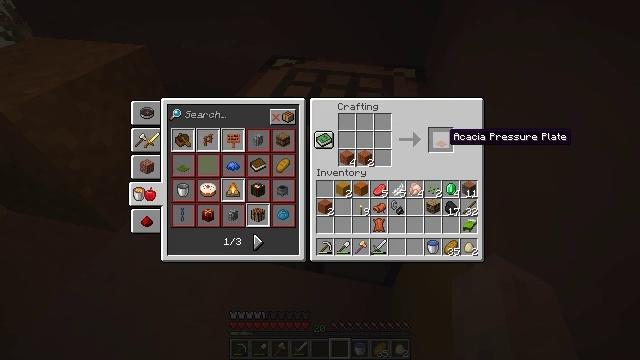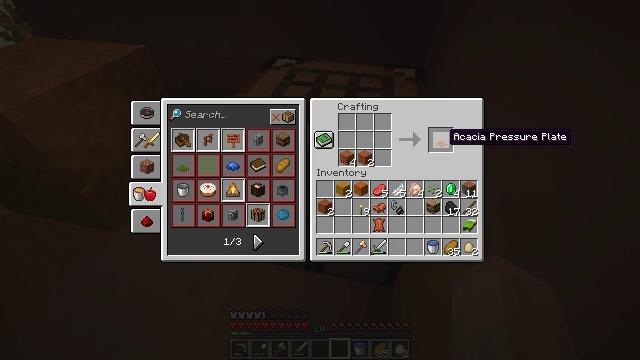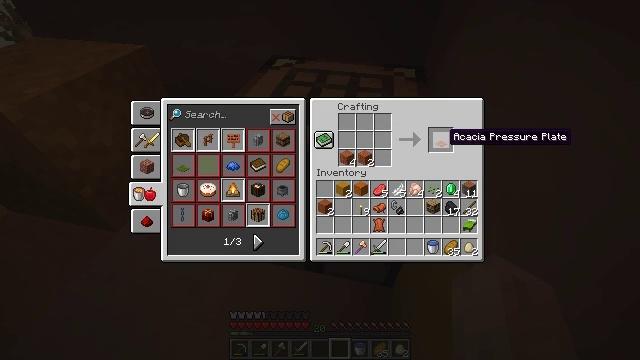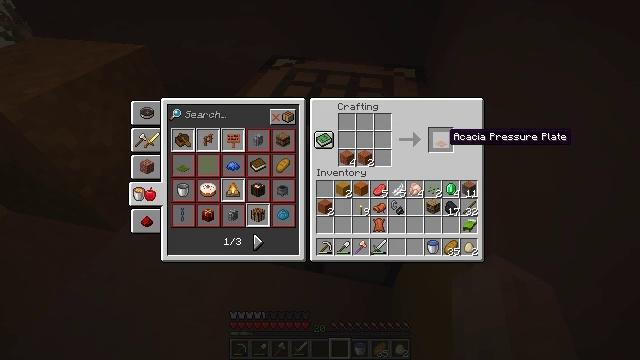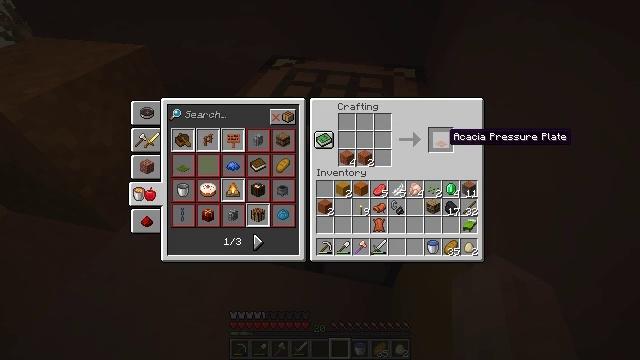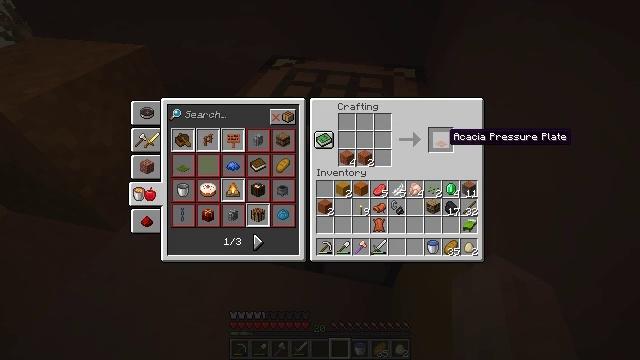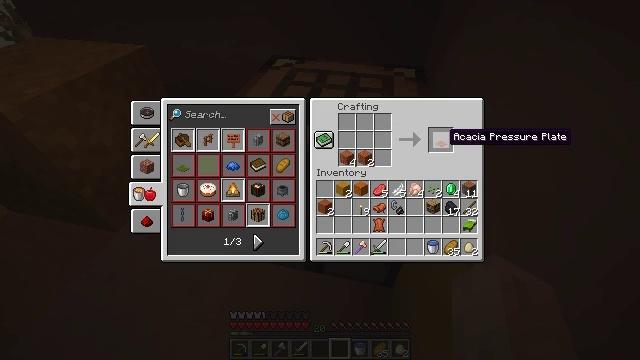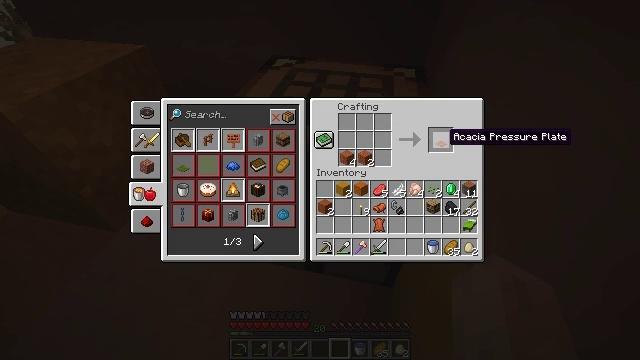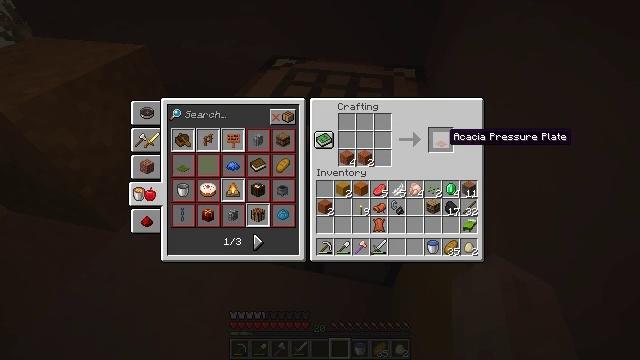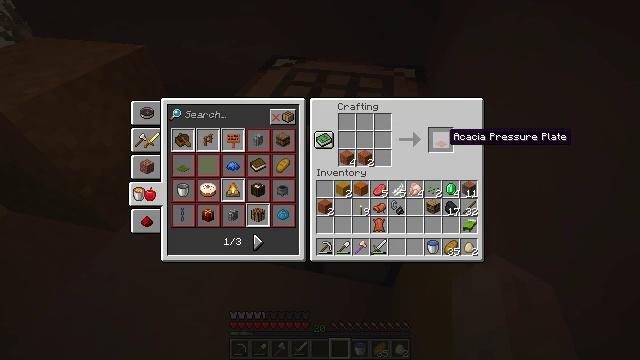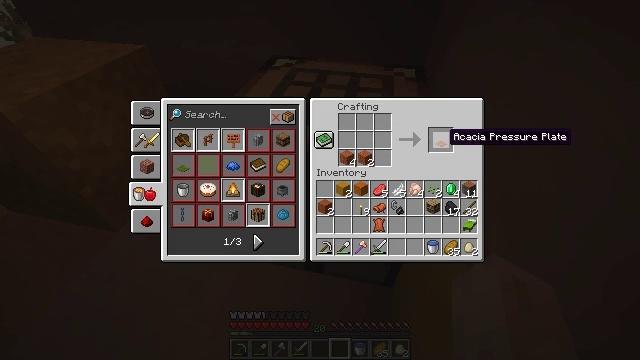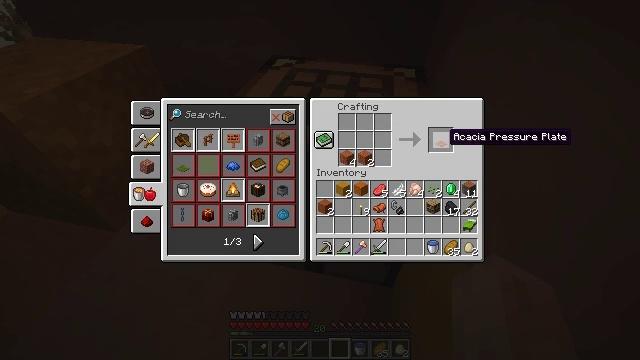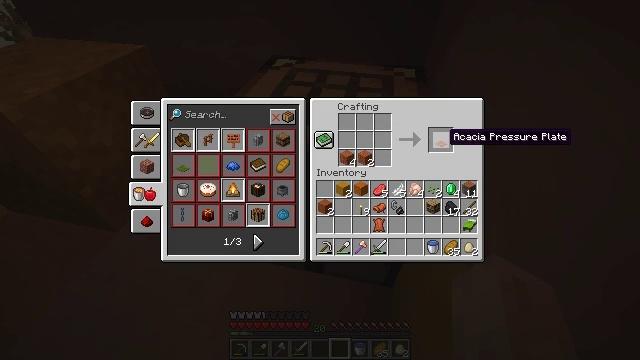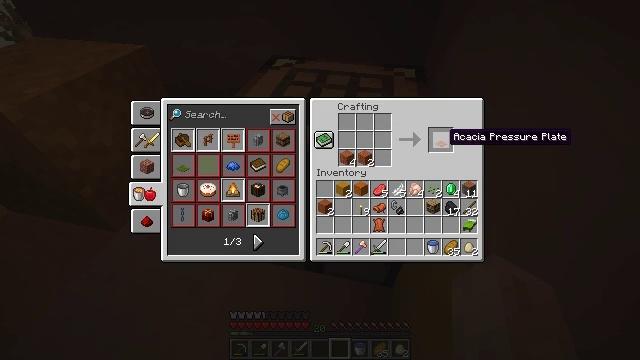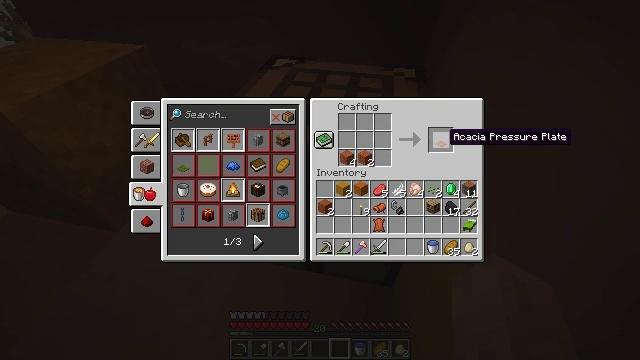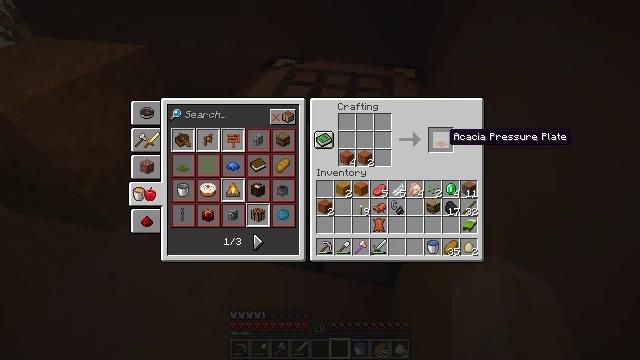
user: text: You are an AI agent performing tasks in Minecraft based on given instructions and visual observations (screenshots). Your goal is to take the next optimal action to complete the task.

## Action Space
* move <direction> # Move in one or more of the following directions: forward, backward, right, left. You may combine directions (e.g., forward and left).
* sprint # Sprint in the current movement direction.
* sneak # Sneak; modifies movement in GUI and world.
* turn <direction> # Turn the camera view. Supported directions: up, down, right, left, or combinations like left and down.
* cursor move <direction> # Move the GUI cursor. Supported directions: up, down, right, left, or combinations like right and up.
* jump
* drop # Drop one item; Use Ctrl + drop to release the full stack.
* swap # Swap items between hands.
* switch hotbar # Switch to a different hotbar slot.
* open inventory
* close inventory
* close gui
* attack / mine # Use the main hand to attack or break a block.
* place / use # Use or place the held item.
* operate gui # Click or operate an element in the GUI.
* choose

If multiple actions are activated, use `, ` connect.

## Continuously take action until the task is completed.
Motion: motion action
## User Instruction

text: Craft an acacia slab.
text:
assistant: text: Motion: no_op
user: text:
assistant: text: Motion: no_op
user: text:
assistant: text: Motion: no_op
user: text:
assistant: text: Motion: no_op
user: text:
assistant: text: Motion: no_op
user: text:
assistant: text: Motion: no_op
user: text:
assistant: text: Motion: no_op
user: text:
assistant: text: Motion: no_op
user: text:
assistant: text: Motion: no_op
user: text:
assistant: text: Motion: no_op
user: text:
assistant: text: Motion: no_op
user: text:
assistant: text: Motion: no_op
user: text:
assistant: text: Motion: no_op
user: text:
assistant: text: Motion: no_op
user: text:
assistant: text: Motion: no_op
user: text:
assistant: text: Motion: no_op
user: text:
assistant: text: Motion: no_op
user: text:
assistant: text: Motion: no_op
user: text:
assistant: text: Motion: no_op
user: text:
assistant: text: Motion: no_op
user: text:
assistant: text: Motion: no_op
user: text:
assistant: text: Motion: no_op
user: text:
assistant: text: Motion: no_op
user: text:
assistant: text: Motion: no_op
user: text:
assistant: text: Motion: no_op
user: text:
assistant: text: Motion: no_op
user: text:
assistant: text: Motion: cursor move left
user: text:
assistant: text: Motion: cursor move left
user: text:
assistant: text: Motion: cursor move left
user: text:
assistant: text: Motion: cursor move left